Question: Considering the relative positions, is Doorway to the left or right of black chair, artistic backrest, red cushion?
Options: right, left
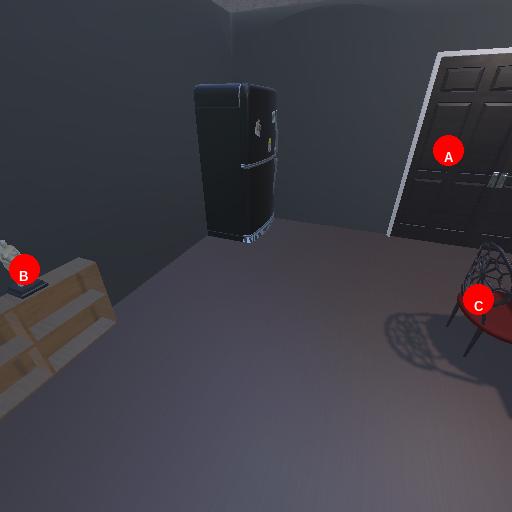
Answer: right